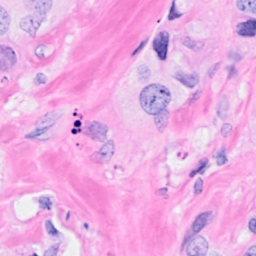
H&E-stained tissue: Breast